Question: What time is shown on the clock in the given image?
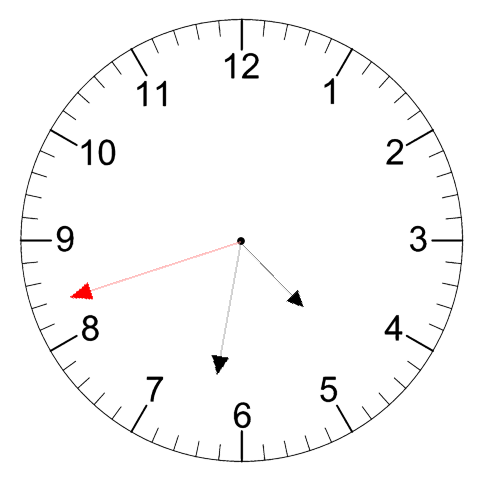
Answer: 04:31:42